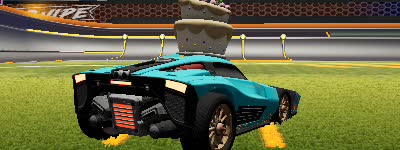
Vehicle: breakout